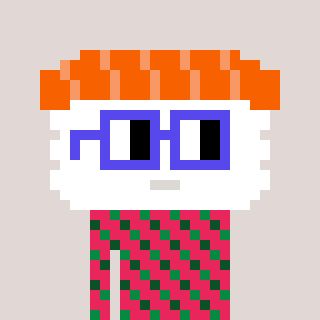
a pixel art character with square blue glasses, a nigiri-shaped head and a redpinkish-colored body on a warm background